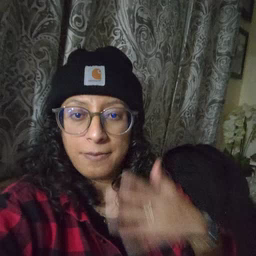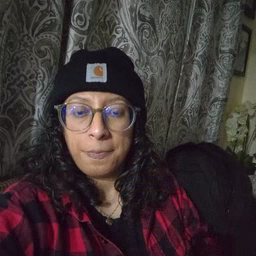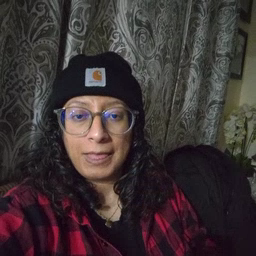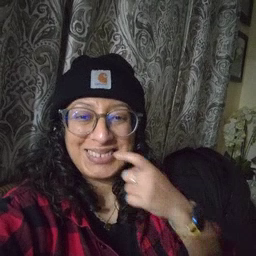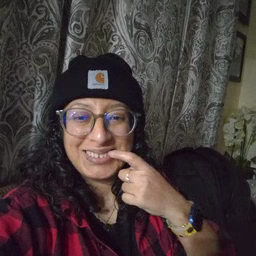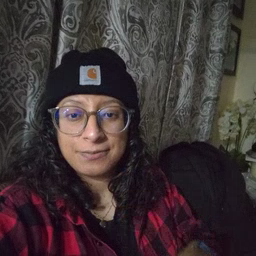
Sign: glasswindow